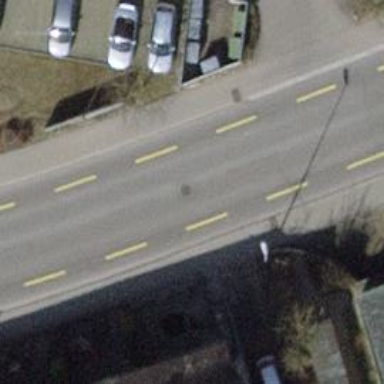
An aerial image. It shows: Secondary road with asphalt surface and dedicated cycle lane.